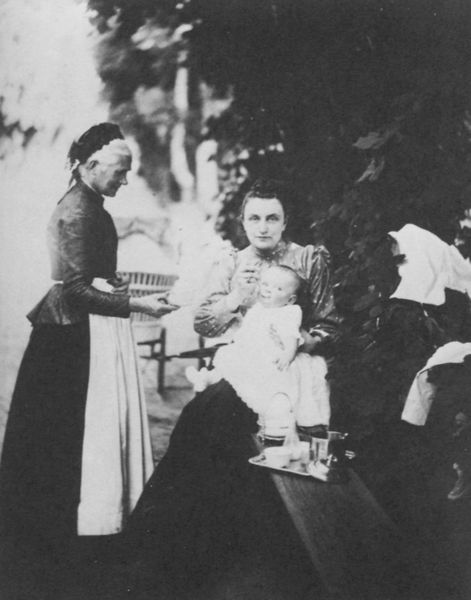
Titel: Kindermädchen mit ihren Schützlingen
Künstler: Russischer Photograph
Schlagwörter: baum, blätter, dunkel, gruppe, himmel, wasser, weiß, frauen, mädchen, sitzen, frau, grau, hell, kleid, kleider, licht, profil, schwarz, stuhl, stühle, blick, dame, haube, rock, alt, flasche, jung, alte, bluse, dienerin, tablett, bild, porträt, strauch, busch, sitzend, stehend, kind, mutter, blatt, wald, garten, schürze, magd, röcke, blusen, baby, bank, bedienen, essen, löffel, korb, junge, foto, fotografie, photographie, gefäss, amme, füttern, geben, geschirr, kinderfrau, kleinkind, photo, generationen, oma, abdruck, säugling, neugeborenes, kindermädchen, bringen, russe, kamera, mutterf, üttern